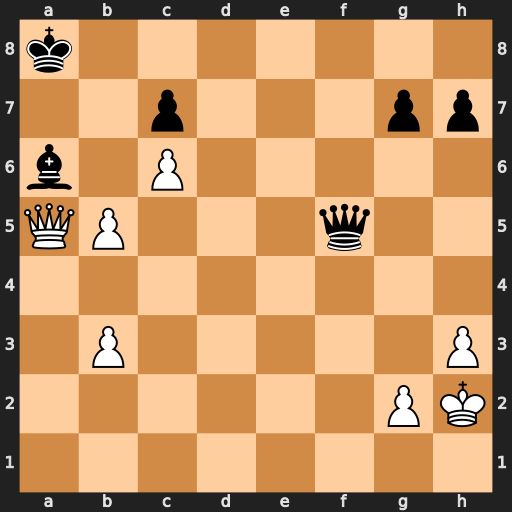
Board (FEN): k7/2p3pp/b1P5/QP3q2/8/1P5P/6PK/8
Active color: w
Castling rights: -
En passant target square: -
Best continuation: Qxa6+ Kb8 Qb7#